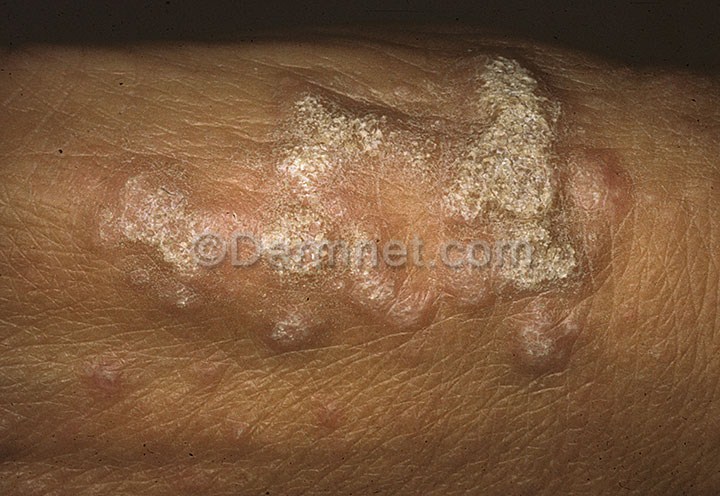
Disease: Psoriasis pictures Lichen Planus and related diseases